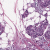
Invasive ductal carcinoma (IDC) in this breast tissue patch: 0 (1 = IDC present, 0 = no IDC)